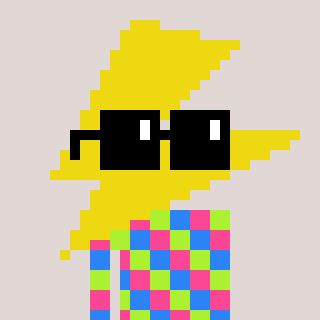
a pixel art character with square black sunglasses, a lightning bolt-shaped head and a grayscale-colored body on a warm background